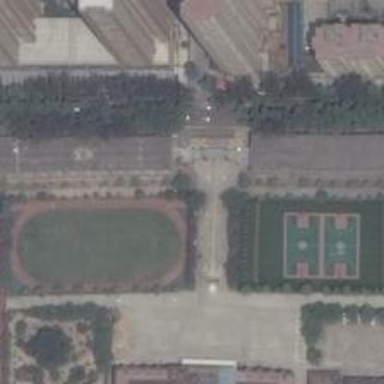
This area is mainly made up of a football field and two baksetball courts, standing closely to many edifices .